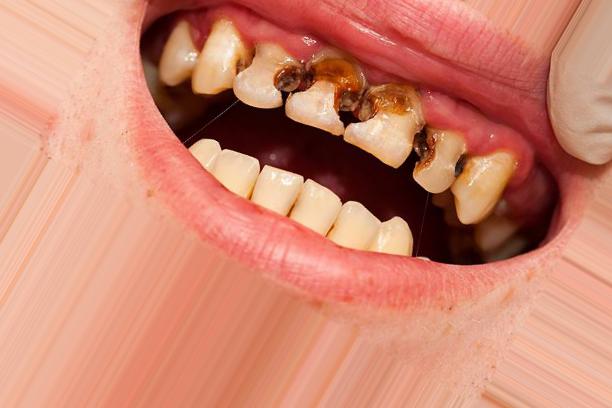
Condition: Caries